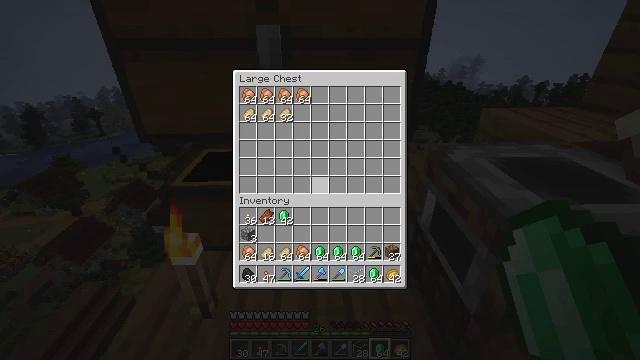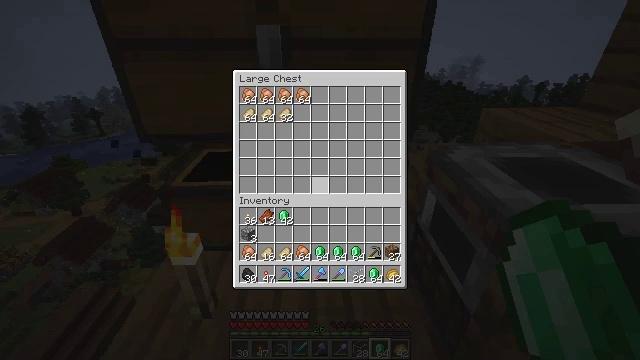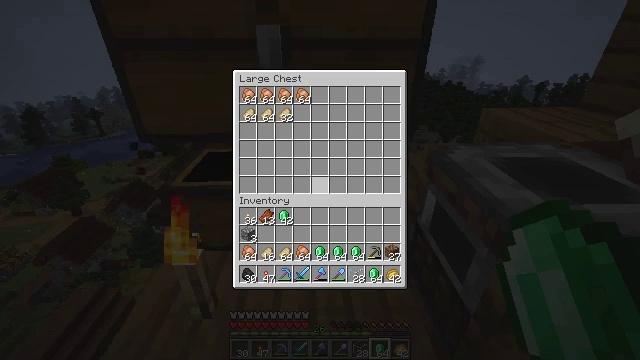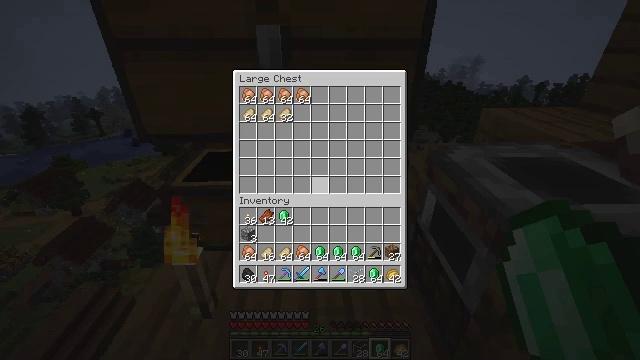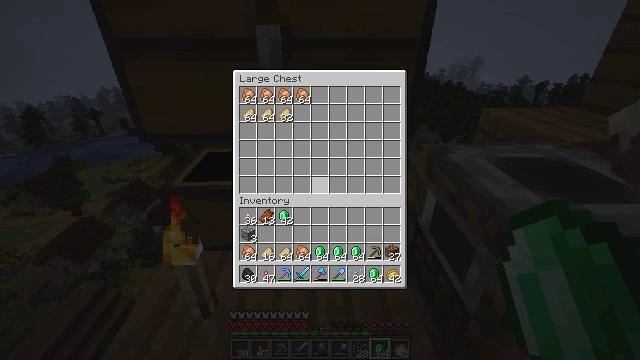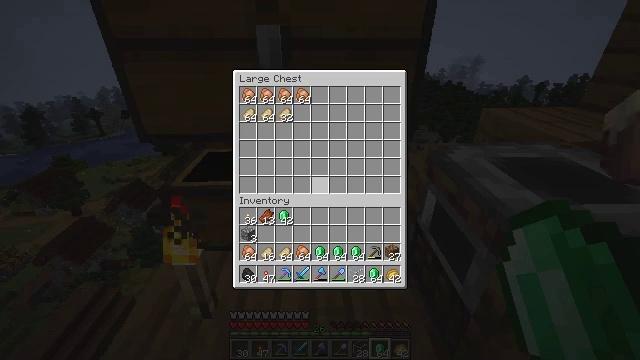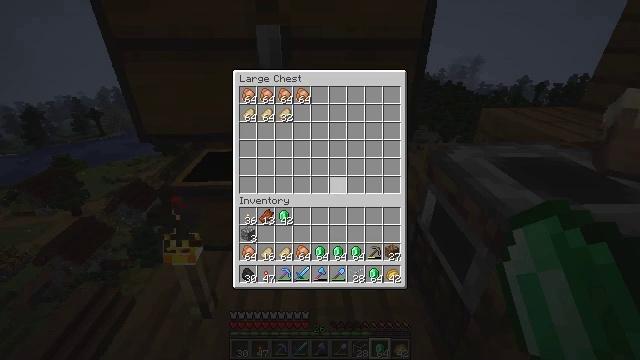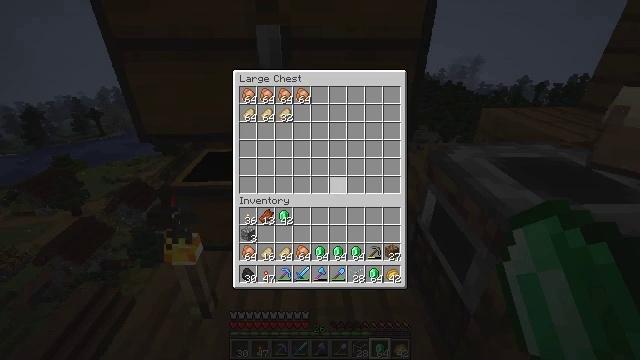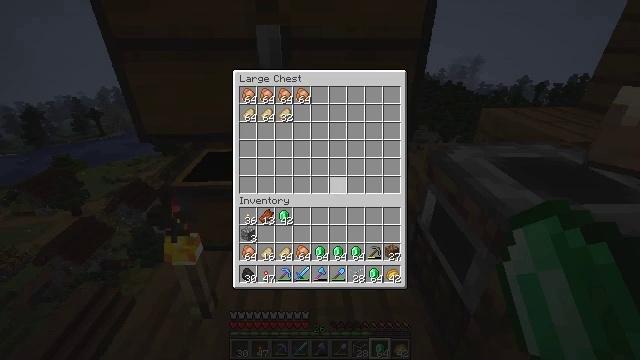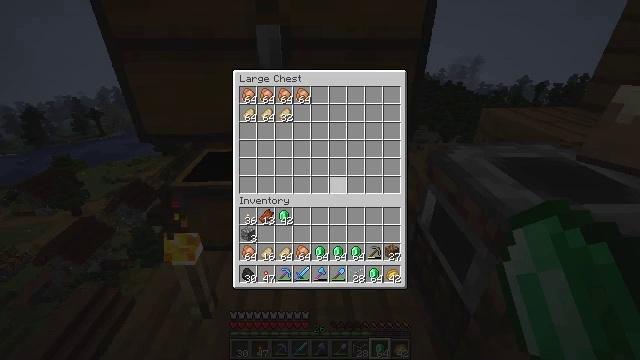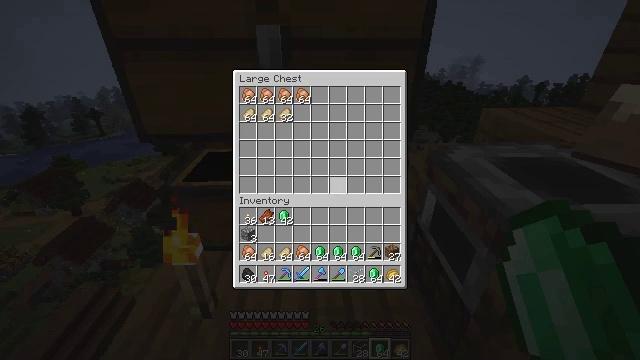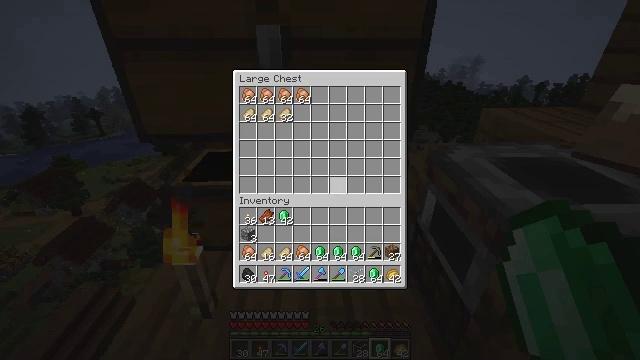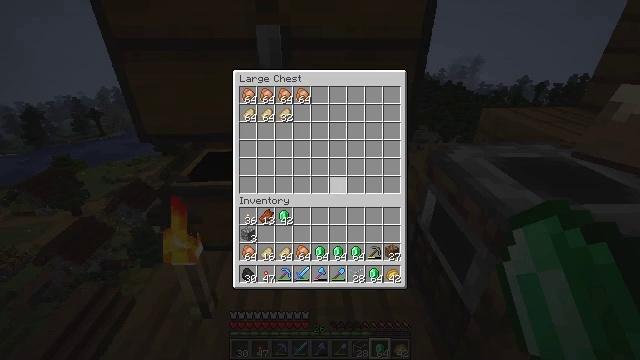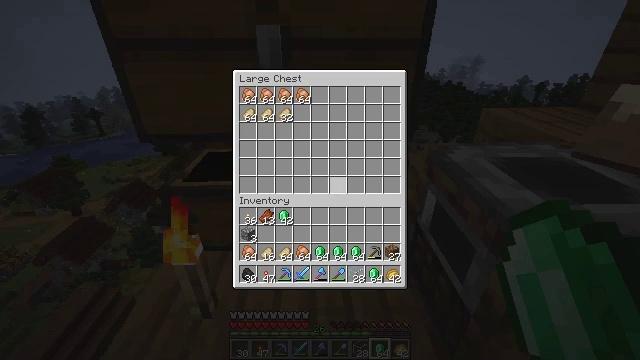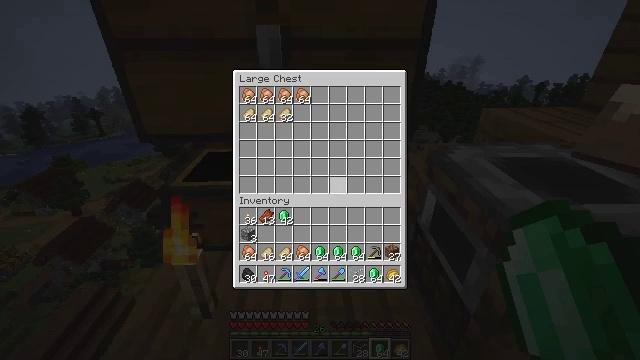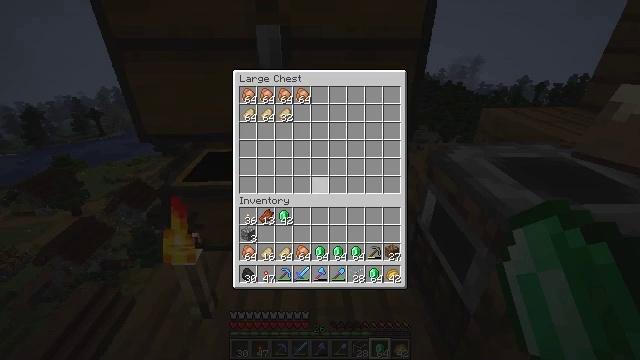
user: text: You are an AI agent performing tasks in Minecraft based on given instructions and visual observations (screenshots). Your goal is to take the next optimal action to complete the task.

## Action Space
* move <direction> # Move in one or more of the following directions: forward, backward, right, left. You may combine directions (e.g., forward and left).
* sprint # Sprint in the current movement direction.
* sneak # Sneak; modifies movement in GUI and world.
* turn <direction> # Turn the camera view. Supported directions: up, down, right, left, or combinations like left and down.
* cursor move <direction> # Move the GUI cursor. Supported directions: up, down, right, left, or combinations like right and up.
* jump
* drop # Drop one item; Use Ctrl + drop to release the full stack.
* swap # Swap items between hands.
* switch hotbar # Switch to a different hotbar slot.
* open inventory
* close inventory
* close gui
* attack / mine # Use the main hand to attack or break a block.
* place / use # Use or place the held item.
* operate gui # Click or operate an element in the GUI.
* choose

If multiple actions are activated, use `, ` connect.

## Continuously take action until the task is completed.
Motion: motion action
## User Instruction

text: Combine ingredients at the crafting table to get rabbit stew.
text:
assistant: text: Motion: no_op
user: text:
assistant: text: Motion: no_op
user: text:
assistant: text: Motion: no_op
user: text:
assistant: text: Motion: no_op
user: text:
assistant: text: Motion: no_op
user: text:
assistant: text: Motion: no_op
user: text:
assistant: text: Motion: no_op
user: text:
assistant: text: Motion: no_op
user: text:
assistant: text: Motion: no_op
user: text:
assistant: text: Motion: no_op
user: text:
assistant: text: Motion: no_op
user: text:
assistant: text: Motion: no_op
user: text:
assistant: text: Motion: no_op
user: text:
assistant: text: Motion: no_op
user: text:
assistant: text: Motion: no_op
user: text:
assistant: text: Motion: cursor move left and down
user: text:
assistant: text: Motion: cursor move left and down
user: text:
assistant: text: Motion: cursor move down
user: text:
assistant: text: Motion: sneak, cursor move down
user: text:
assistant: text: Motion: sneak
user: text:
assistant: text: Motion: sneak
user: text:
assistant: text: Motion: sneak, cursor move down
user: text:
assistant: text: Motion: sneak
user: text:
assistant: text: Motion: sneak
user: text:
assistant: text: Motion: sneak, operate gui
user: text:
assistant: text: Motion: sneak, operate gui
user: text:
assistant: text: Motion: sneak, operate gui
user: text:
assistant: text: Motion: sneak
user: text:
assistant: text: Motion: sneak, cursor move left
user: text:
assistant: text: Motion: sneak, cursor move left